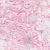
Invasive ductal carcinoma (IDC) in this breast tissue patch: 0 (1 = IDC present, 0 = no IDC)